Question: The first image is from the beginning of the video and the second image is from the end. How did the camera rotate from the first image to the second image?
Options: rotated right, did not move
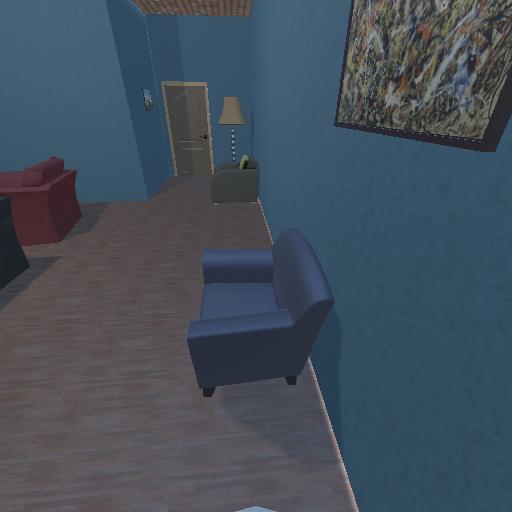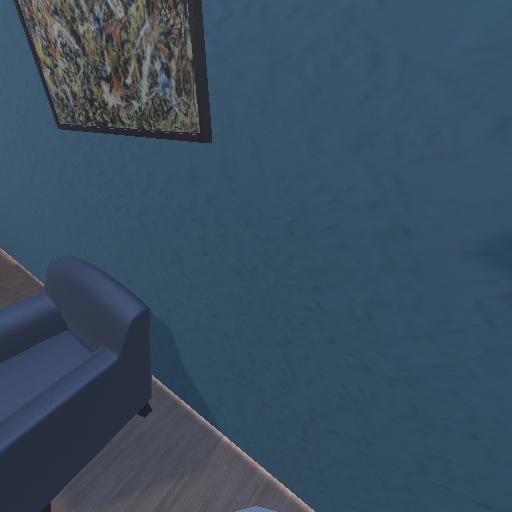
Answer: rotated right